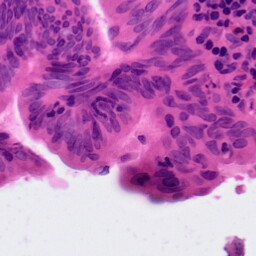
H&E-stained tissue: Colon